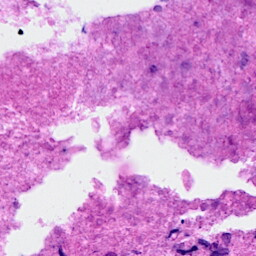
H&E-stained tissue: Breast